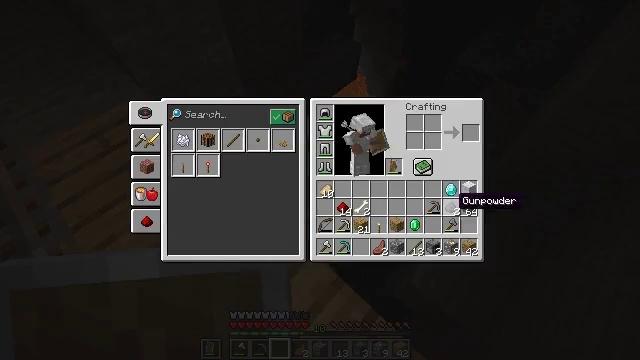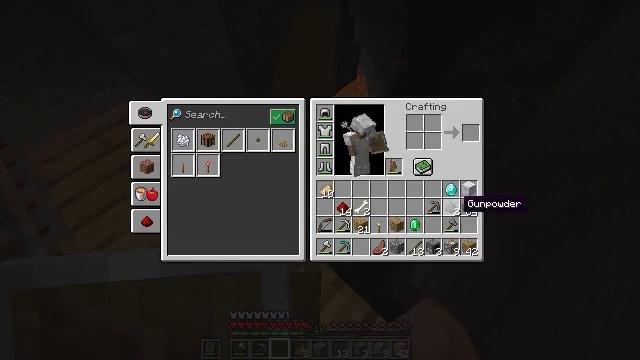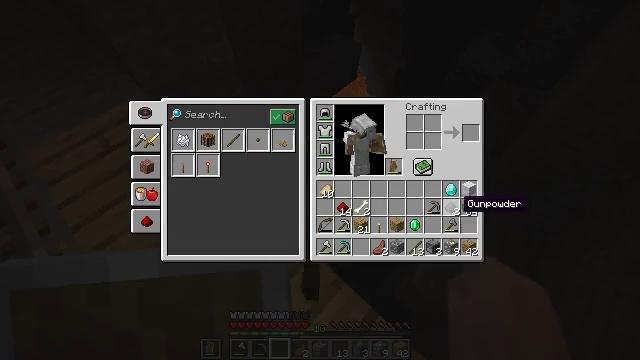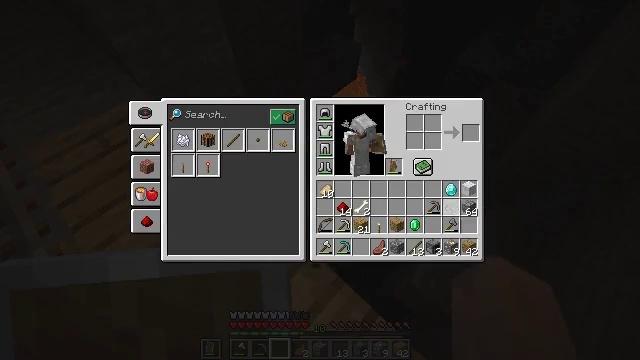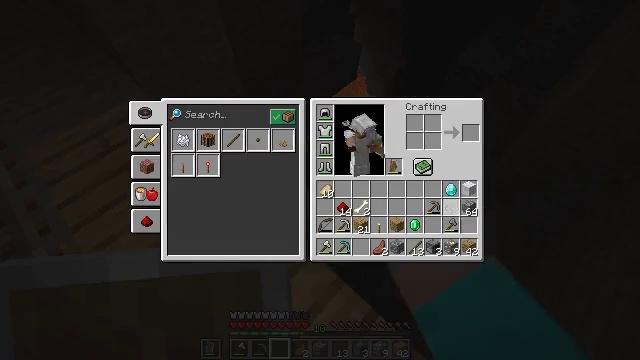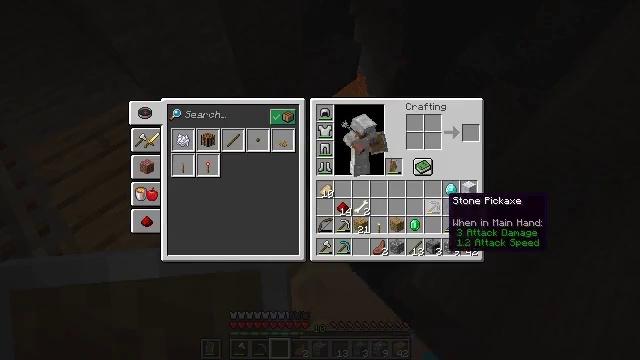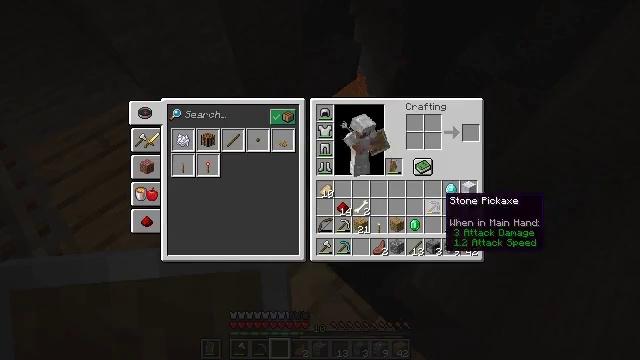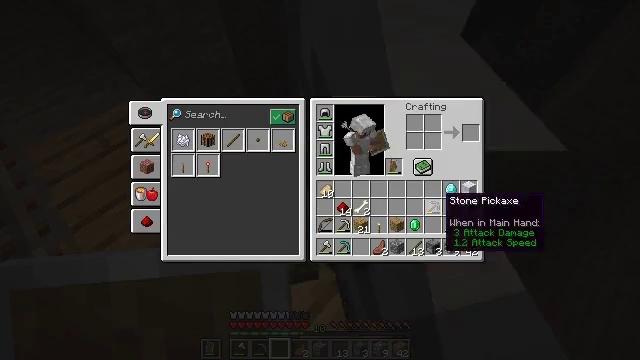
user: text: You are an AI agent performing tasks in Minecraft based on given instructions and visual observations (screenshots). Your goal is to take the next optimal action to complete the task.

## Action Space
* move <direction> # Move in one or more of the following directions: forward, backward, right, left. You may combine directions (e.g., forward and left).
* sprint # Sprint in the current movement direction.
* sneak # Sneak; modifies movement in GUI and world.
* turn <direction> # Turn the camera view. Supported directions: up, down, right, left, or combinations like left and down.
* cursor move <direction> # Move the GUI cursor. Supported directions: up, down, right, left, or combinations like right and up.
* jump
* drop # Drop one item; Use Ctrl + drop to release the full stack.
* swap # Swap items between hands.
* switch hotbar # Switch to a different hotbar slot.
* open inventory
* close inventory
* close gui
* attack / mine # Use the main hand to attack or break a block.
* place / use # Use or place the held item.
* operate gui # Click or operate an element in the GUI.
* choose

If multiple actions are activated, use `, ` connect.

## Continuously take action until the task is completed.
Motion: motion action
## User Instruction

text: Drop gunpowder.
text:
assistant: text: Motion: sprint, open gui
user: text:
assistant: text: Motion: sprint
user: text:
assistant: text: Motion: sprint, drop
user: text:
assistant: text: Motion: sprint, cursor move left, drop
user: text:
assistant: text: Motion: sprint, cursor move left, drop
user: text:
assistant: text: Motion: sprint
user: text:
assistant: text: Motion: sprint
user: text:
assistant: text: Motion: sprint